Current action and preconditions to check: trajectory_clear

Your task: For each precondition in the list above, predict whether it will hold at this action.

Consider the current scene as observed from the mobile robot's camera, and analyze the predicted future states of all dynamic agents (e.g., people, animals, vehicles, or any moving entities) within the NEXT SECOND.

IMPORTANT: Only answer "very likely" if you are absolutely certain—based on strong, clear evidence—that a dynamic agent will violate the precondition in the predicted future state. Do NOT answer "very likely" for unlikely, ambiguous, or low-probability risks.

Ask yourself for each precondition: Is there a high probability, with clear and convincing evidence, that the predicted future states of any dynamic agent will interfere with the predicted future state of the currently executing action within the NEXT SECOND, causing that precondition to fail?

Assess the risk level based on these predictions. Use "likely" or "very likely" if motions create a clear risk of interference.

Use "neutral" or "improbable" if agents are nearby but their predicted paths are clearly diverging or non-conflicting.

Failure Risk Categories: "very improbable", "improbable", "neutral", "likely", "very likely"

Answer Format: Output ONLY the probability_of_failure value from these categories: "very improbable", "improbable", "neutral", "likely", "very likely"

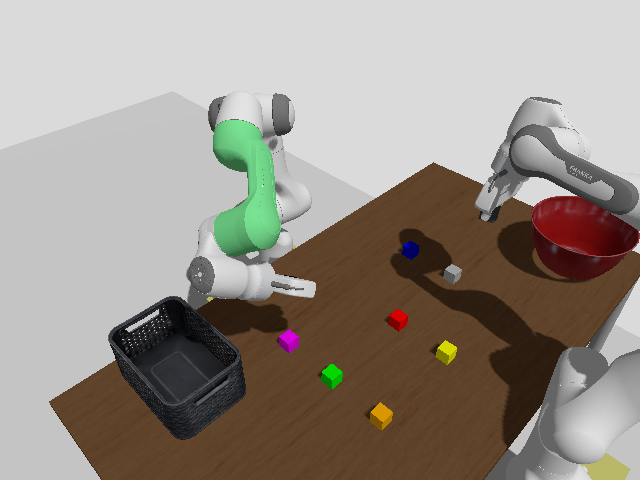

Answer: very improbable